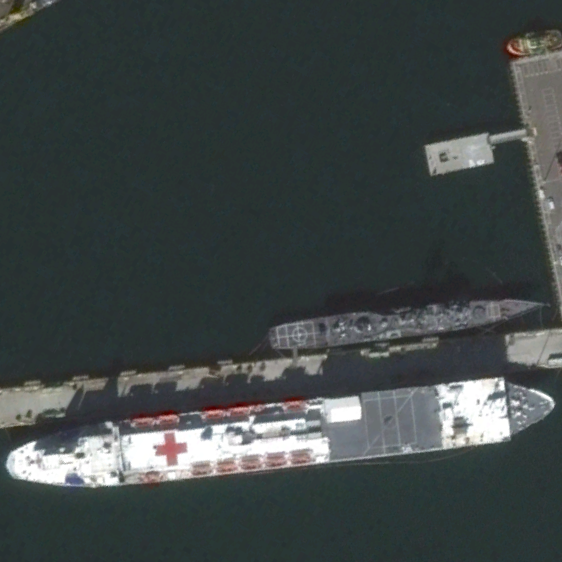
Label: Medical_ship